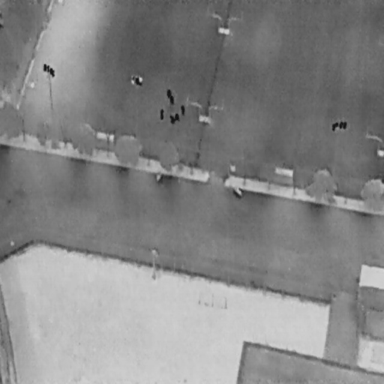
There are six People in the infrared image.